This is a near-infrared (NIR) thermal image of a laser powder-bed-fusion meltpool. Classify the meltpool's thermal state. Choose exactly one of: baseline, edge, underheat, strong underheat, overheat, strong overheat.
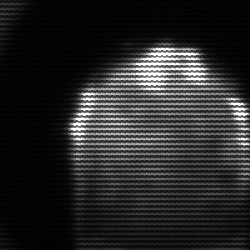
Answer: edge